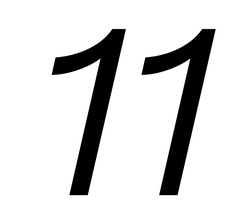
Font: InstrumentSans-Italic_Italic